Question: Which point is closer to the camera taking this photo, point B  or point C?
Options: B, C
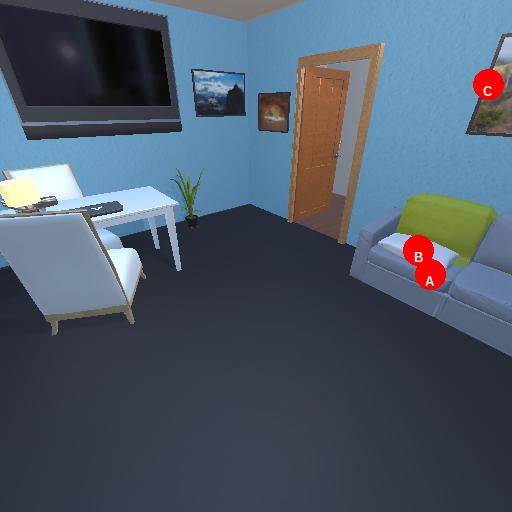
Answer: B